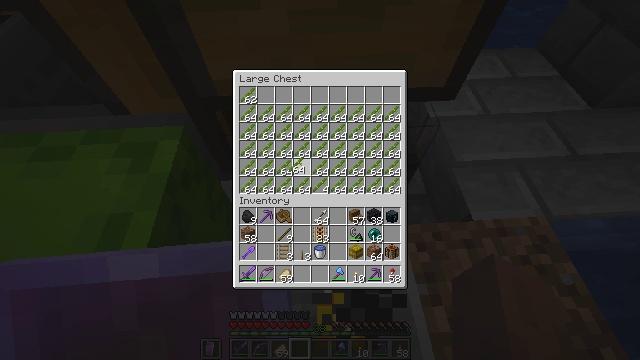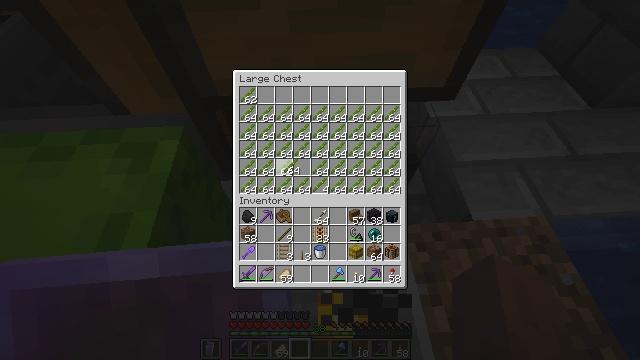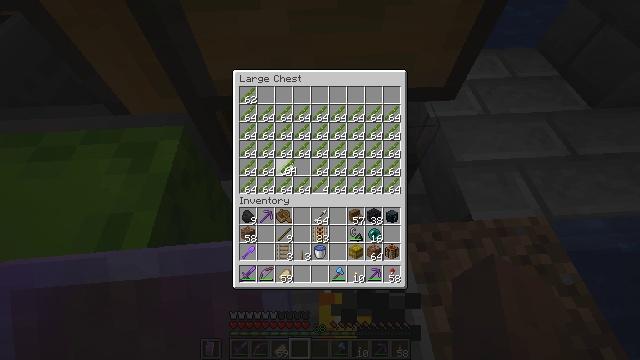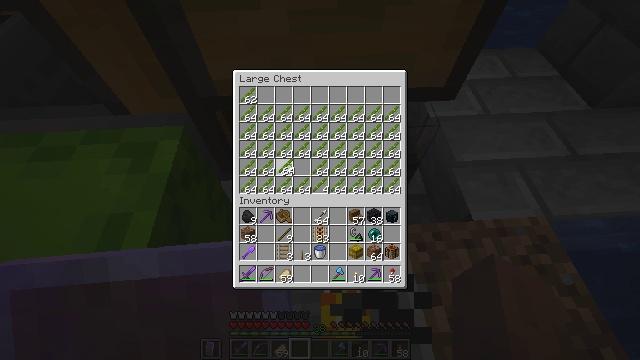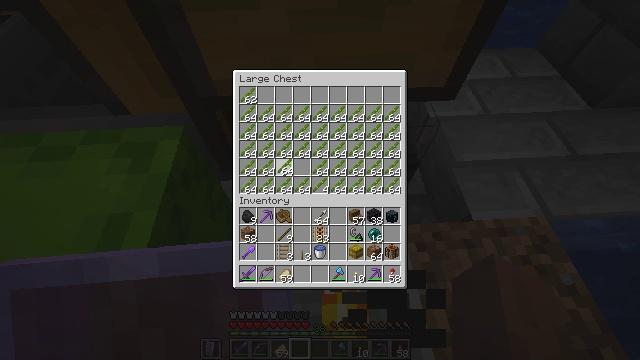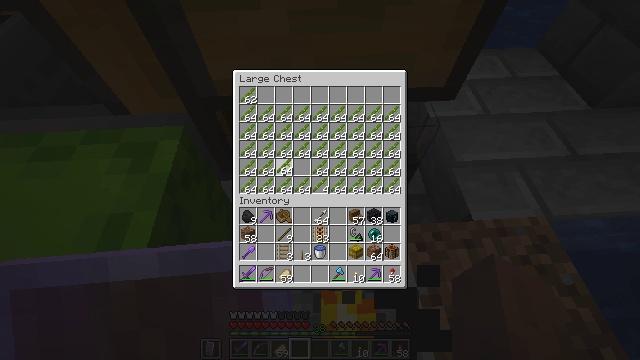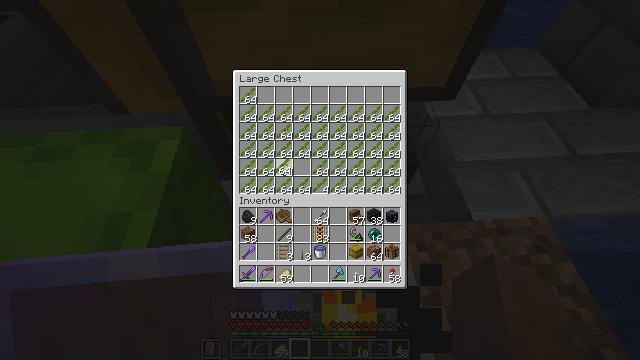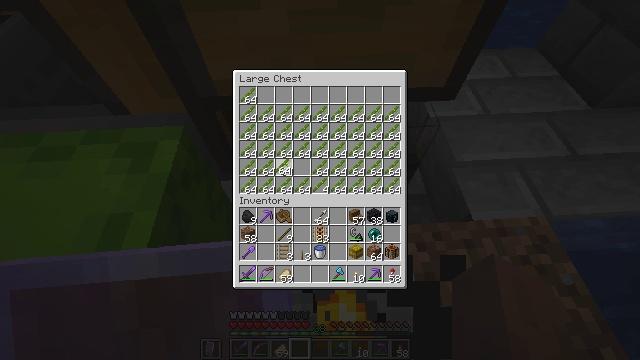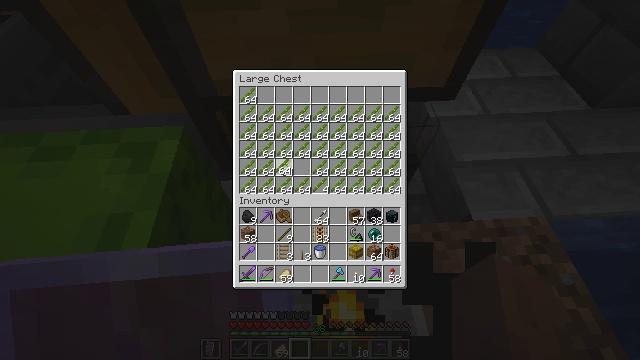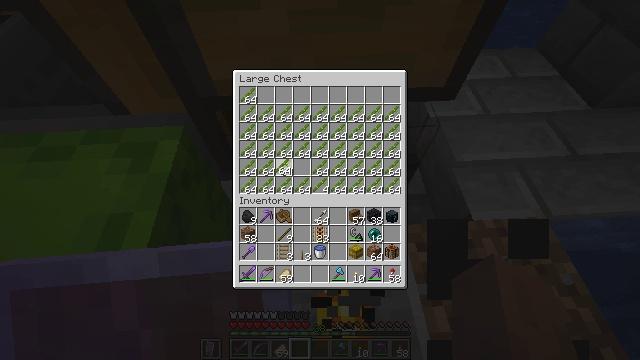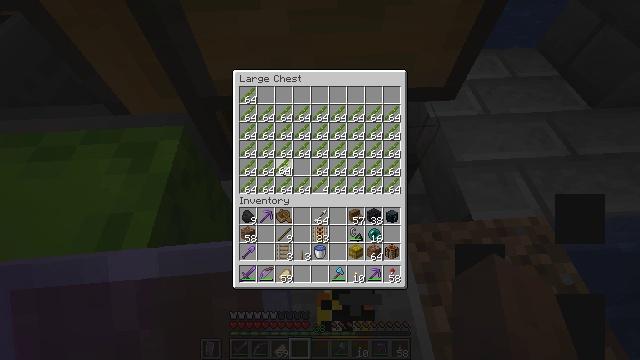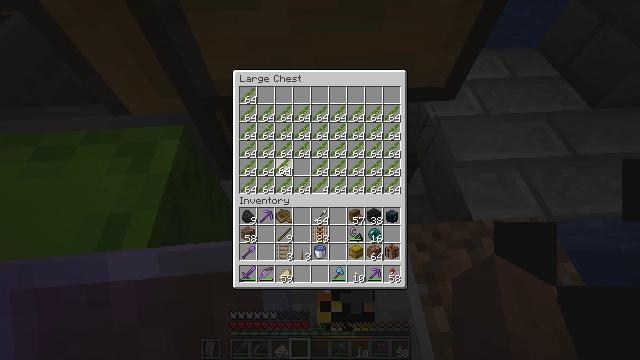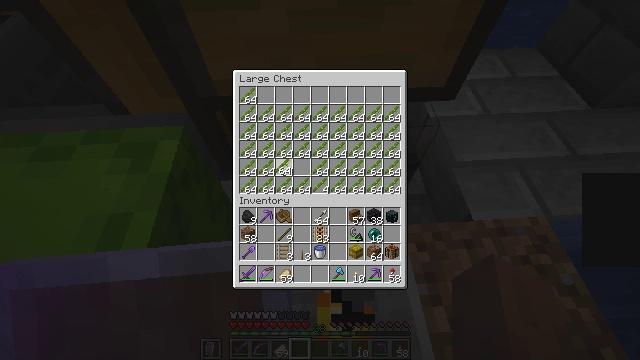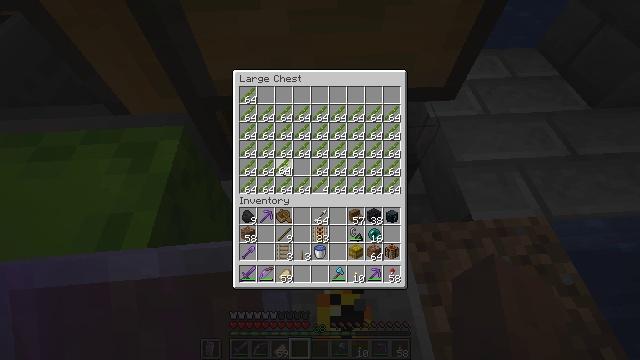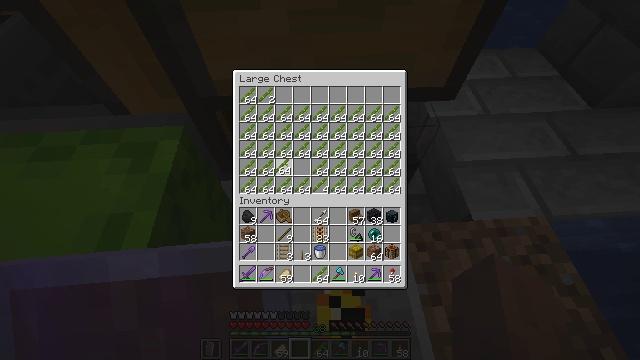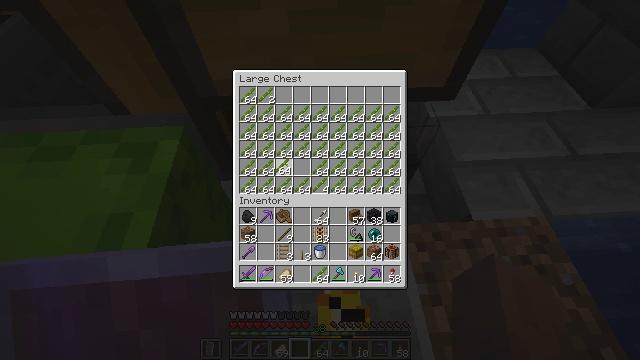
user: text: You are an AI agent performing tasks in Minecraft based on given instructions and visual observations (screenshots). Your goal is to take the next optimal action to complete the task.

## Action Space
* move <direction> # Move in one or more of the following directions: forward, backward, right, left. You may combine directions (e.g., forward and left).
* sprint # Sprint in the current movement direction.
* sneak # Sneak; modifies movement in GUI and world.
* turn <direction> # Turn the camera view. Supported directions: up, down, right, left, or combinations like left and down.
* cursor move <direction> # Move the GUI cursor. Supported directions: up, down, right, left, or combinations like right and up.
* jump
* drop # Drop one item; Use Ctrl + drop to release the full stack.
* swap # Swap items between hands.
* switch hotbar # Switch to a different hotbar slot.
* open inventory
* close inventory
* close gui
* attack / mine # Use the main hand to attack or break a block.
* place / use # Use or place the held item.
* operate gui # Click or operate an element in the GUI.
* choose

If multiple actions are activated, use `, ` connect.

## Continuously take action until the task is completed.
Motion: motion action
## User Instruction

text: Smash the lime shulker box to carry it in your inventory.
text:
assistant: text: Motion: sneak
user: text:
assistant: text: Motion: sneak
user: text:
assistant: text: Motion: sneak
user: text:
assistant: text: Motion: sneak
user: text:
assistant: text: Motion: sneak
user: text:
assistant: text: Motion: sneak
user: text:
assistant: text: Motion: sneak, attack / mine
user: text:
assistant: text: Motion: sneak, attack / mine
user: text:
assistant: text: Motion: sneak, attack / mine
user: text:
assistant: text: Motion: sneak, attack / mine
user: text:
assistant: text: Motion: sneak, attack / mine
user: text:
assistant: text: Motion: sneak, attack / mine
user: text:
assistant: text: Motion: sneak, attack / mine
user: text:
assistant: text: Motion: sneak
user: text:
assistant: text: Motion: sneak
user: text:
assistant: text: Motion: sneak
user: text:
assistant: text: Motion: sneak
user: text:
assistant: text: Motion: sneak
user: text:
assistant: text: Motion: sneak
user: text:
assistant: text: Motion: sneak
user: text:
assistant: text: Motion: sneak
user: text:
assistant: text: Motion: sneak
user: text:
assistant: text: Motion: sneak
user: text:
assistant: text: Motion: sneak, turn down
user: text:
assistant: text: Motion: sneak, turn down
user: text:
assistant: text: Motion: sneak
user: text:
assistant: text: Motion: sneak
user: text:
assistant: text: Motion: sneak
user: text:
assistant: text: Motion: sneak
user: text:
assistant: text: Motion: sneak